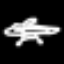
Label: airplane